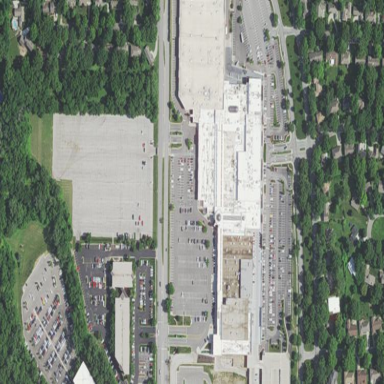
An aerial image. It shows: Retail area.